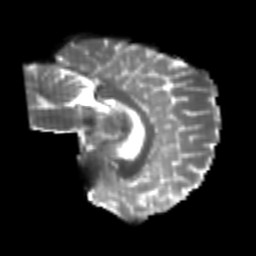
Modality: T2w
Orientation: sagittal
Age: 25
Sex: female
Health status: healthy
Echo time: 0.074 s